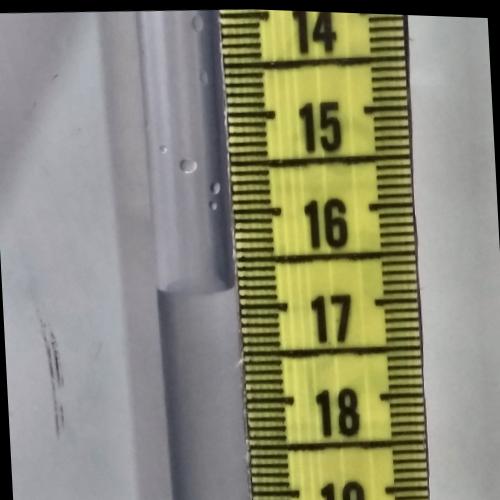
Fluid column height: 16.8 cm